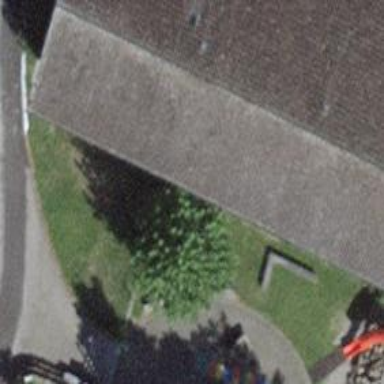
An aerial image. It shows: School.